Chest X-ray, AP view. Patient: 51 years old, sex M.
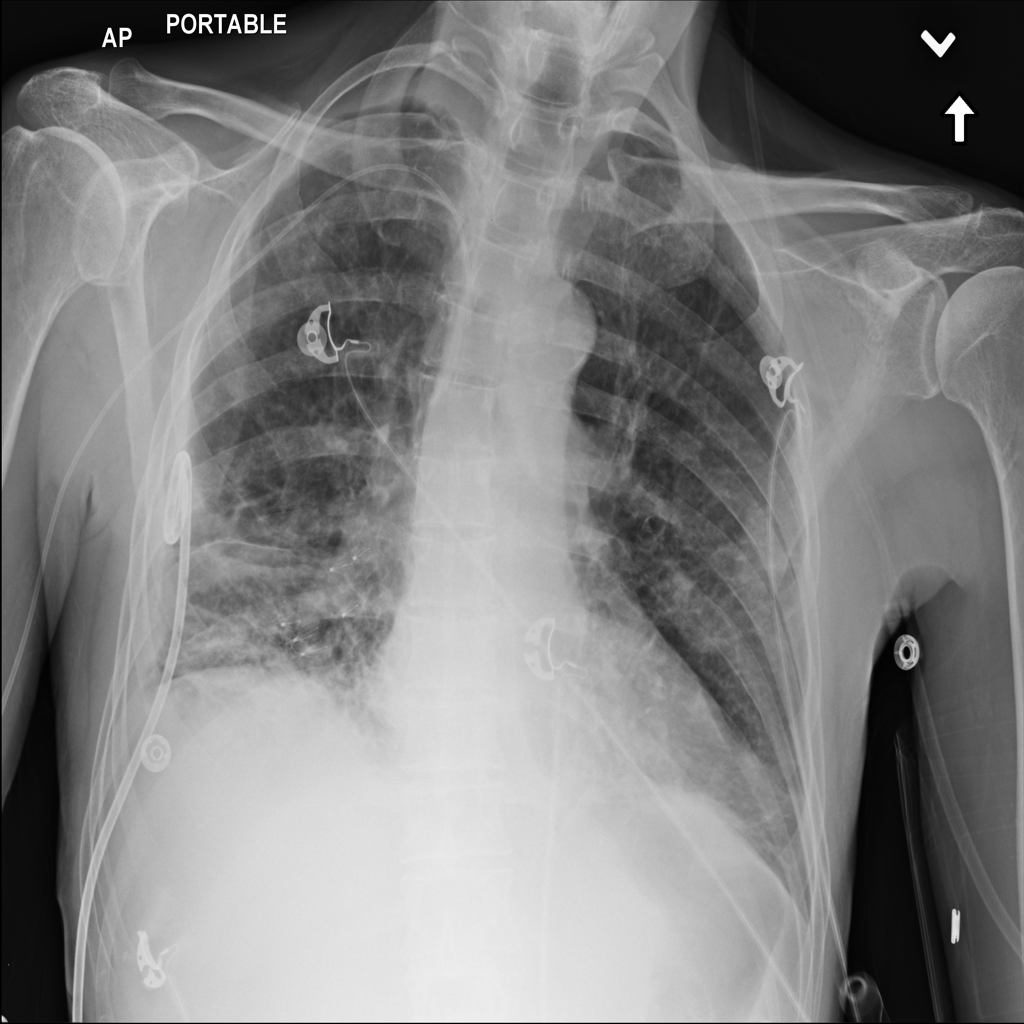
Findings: Cardiomegaly, Effusion, Pleural_Thickening